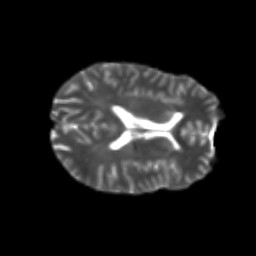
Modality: T2w
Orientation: axial
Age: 23
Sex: male
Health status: healthy
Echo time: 0.074 s